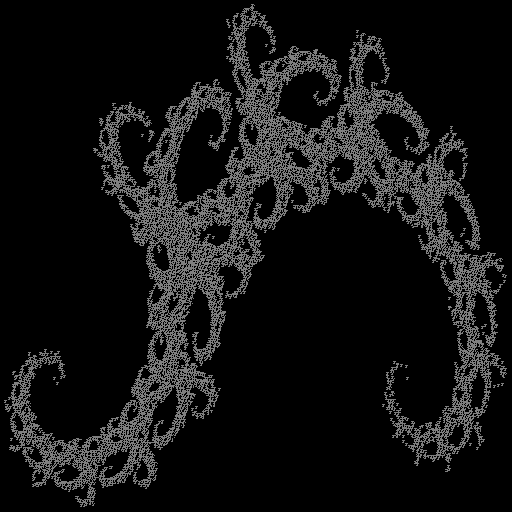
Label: gold_dragon